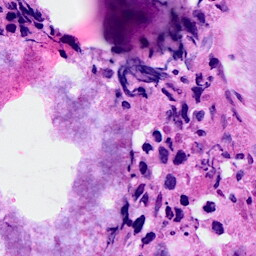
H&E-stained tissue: Breast